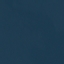
Land use / land cover class: SeaLake